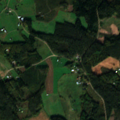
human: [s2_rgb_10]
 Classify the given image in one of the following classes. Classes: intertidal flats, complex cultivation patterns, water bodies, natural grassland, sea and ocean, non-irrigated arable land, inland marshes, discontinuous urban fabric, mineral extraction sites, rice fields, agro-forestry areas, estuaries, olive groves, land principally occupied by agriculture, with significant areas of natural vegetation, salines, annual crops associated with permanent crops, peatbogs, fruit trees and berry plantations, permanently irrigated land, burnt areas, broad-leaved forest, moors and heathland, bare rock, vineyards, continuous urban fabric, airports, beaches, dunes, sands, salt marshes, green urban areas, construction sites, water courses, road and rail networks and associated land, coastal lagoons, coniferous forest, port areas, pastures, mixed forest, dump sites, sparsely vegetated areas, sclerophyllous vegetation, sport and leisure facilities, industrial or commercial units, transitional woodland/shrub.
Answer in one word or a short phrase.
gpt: non-irrigated arable land, coniferous forest, mixed forest